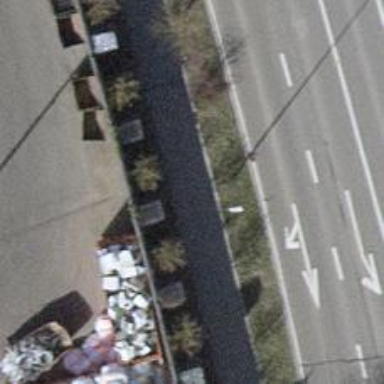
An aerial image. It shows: Asphalt sidewalk along the footway.